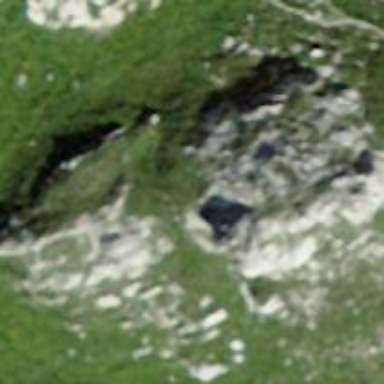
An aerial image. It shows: Cliff in nature.